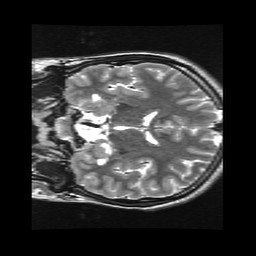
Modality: T2w
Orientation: coronal
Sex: male
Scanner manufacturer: ge
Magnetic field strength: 3 T
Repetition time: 5 s
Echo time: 0.1019 s